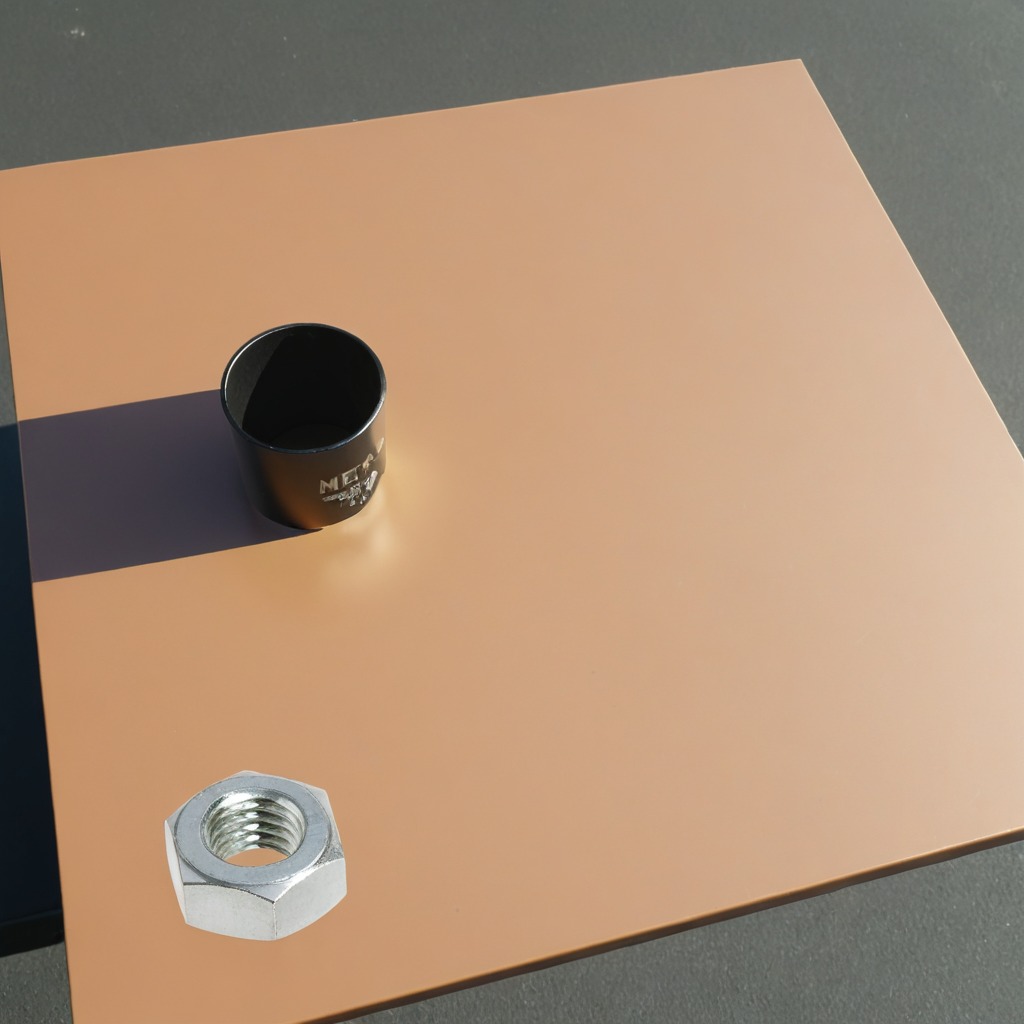
A metal nut is lying on a clean utility table in a temporary outdoor tool station afternoon light present textured surface.